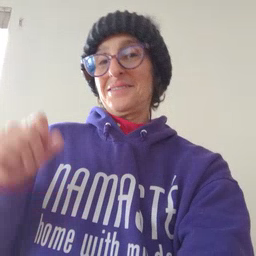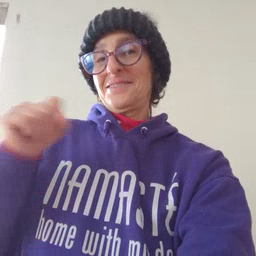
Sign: yes